Interaction volume radius: 5 \u00c5
Interaction volume height: 20 \u00c5
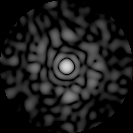
Disorder parameter: 0.8029